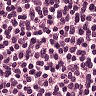
Metastatic tissue present: no